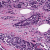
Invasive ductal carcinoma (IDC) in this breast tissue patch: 1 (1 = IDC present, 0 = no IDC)